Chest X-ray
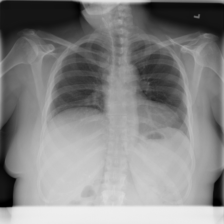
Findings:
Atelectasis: negative
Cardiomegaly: negative
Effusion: negative
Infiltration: negative
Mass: negative
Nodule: negative
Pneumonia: negative
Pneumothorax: negative
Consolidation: negative
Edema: negative
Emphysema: negative
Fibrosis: negative
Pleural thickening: negative
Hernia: negative